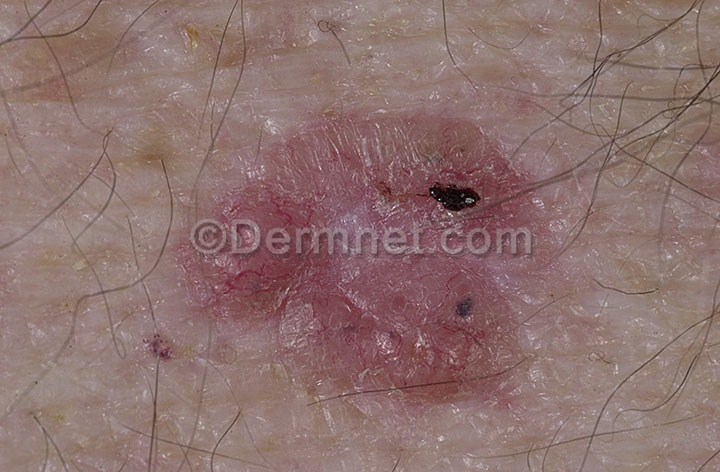
Disease: Actinic Keratosis Basal Cell Carcinoma and other Malignant Lesions